Field crop: maize
Growth stage: 1
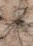
Species: salsola